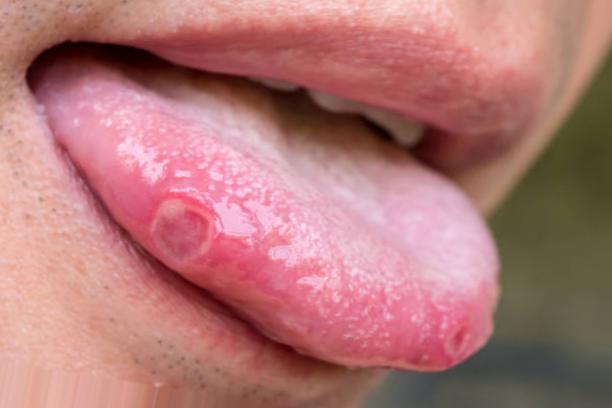
Condition: Mouth Ulcer